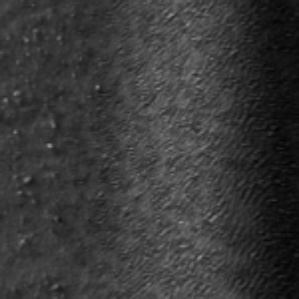
Label: frost